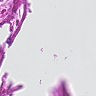
Metastatic tissue present: no